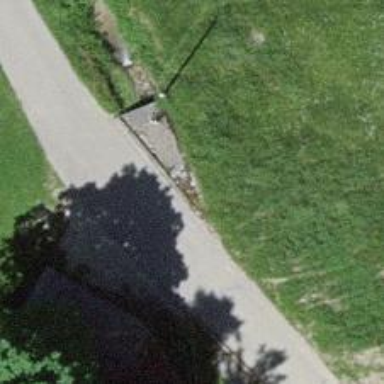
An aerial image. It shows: Culvert tunnel.